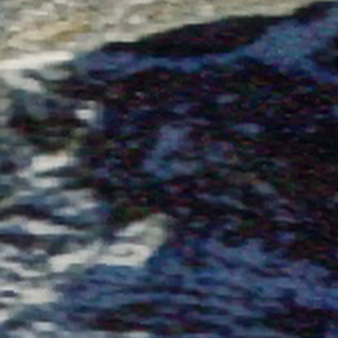
Label: other